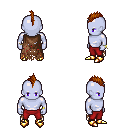
a pixel art fantasy rpg character, male body template, dark elf, purple skin, brown tattered cape, red pants, brunette mohawk hairstyle, bracelets, gold boots, four views (front, back, left, right), 2x2 character sprite sheet, small pixel art, hard edges, no anti-aliasing